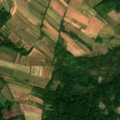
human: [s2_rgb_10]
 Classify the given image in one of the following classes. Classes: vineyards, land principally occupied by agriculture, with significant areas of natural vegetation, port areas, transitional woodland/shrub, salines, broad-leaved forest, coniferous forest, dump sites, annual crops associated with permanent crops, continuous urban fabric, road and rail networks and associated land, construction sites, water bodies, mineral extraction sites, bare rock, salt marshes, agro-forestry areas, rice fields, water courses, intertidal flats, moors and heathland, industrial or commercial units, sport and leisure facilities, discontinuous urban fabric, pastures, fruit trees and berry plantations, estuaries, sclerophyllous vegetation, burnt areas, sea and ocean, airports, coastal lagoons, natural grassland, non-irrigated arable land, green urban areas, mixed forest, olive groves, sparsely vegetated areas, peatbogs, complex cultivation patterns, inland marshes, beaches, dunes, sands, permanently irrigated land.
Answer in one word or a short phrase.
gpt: complex cultivation patterns, land principally occupied by agriculture, with significant areas of natural vegetation, broad-leaved forest